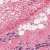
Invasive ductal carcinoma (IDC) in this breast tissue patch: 0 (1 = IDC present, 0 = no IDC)